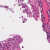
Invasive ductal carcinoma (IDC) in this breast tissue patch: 0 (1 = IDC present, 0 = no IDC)